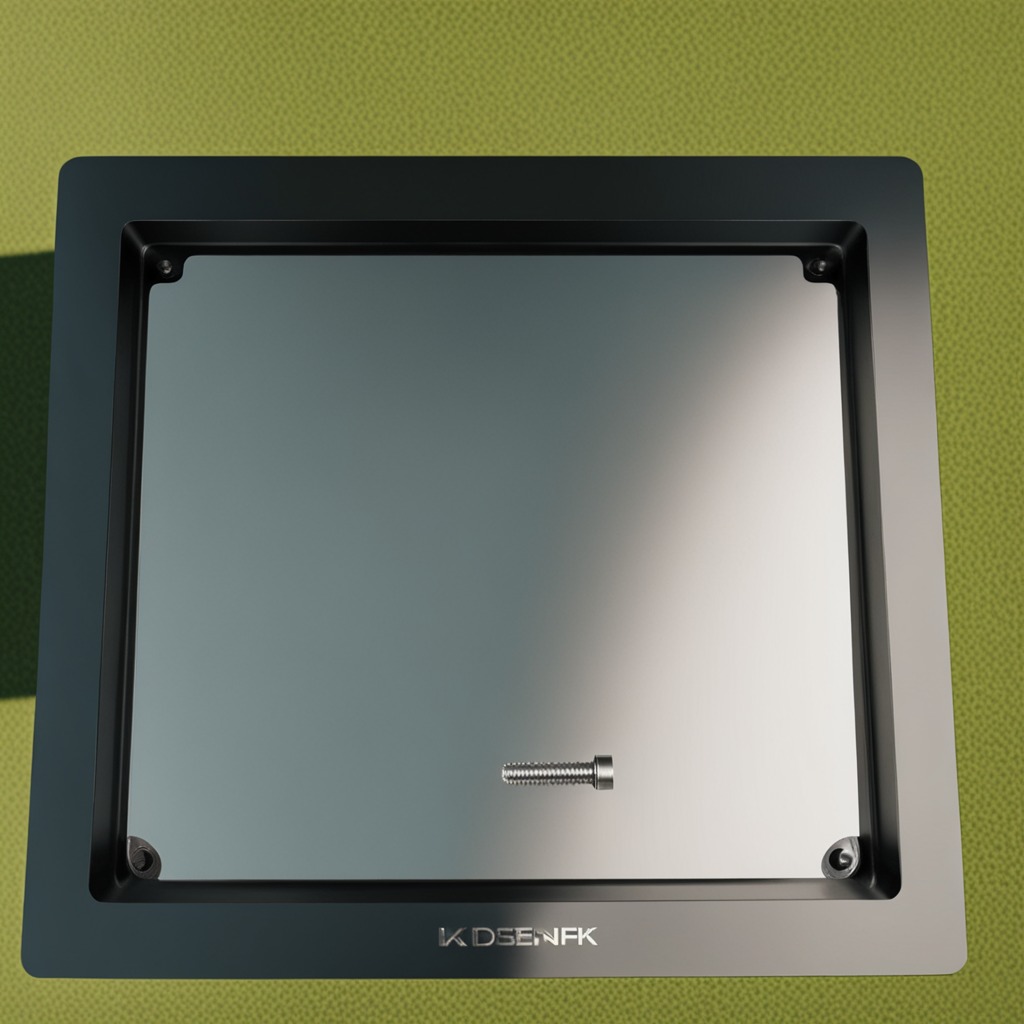
A metal screw is lying on a clean utility table in a temporary outdoor tool station afternoon light present textured surface.